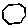
Label: hexagon